Aerial crown-view tile of a tropical tree (Barro Colorado Island, Panama), acquired 20250915:
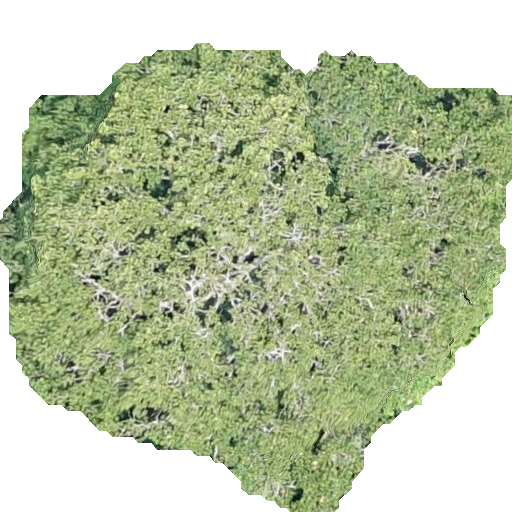
Species: Sterculia apetala
GBIF accepted scientific name: Sterculia apetala
Crown area: 254.66 m²